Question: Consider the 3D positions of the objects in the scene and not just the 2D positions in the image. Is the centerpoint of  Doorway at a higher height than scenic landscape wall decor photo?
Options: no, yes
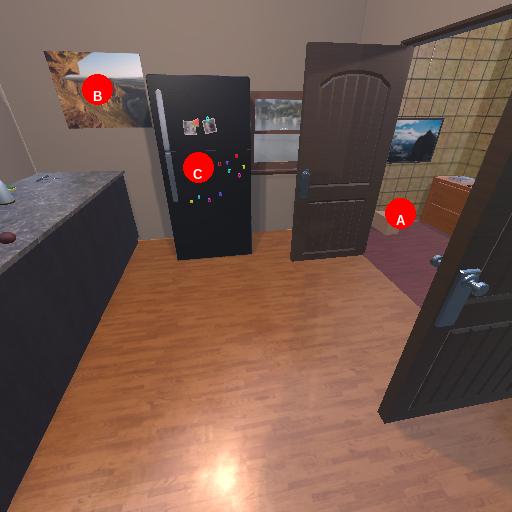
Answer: no